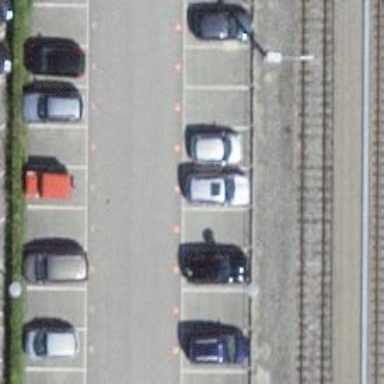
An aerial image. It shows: Parking area with asphalt surface.